Question: '''
class ViewController: UIViewController {
let quickLookController = QLPreviewController()
override func viewDidLoad() {
super.viewDidLoad()
quickLookController.dataSource = self
quickLookController.delegate = self
}
@IBAction func buttonAction(_ sender: Any) {
present(quickLookController, animated: true, completion: nil)
quickLookController.reloadData()
quickLookController.refreshCurrentPreviewItem()
}
}
extension ViewController: QLPreviewControllerDataSource,QLPreviewControllerDelegate {
func numberOfPreviewItems(in controller: QLPreviewController) -> Int {
return 1
}
func previewController(_ controller: QLPreviewController, previewItemAt index: Int) -> QLPreviewItem {
let path = Bundle.main.path(forResource: "AppCoda-Ppt.ppt", ofType: nil)
let url = NSURL(fileURLWithPath: path!)
return url
}
}
'''

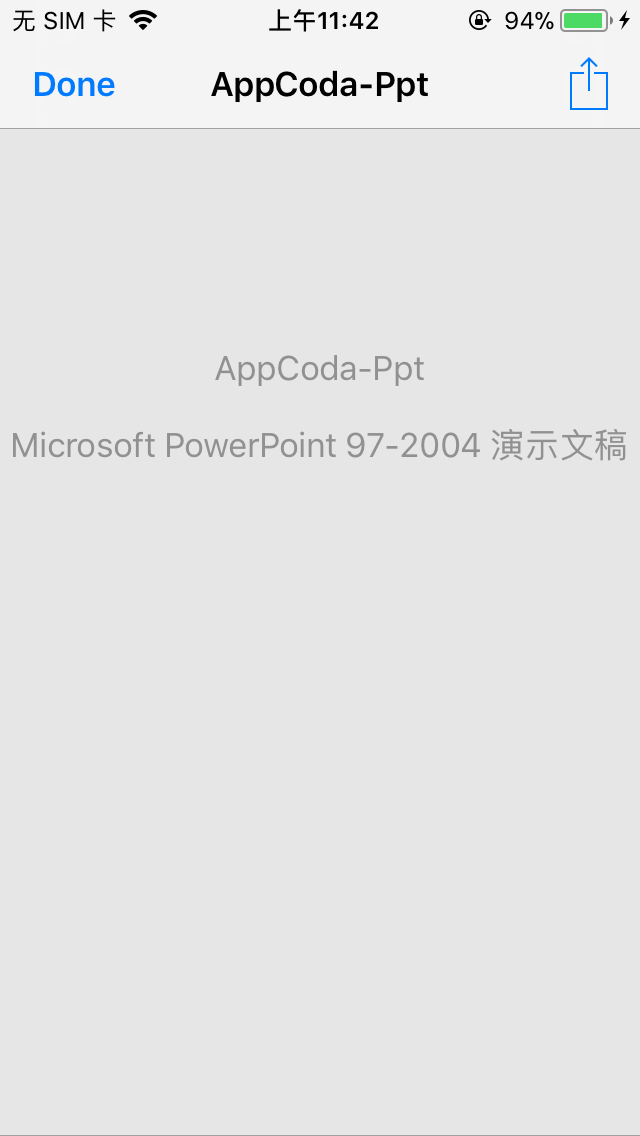
Answer: This is a bug in iOS 11.2. Please file it at bugreport.apple.com if you want to be kept up to date on its status. A workaround is not to store your ppt file in your app bundle. Use a different location somewhere in your container, such as your Application Support directory.